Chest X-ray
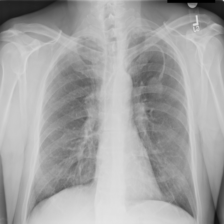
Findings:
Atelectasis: negative
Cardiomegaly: negative
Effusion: positive
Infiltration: negative
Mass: negative
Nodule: negative
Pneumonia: negative
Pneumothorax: negative
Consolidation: negative
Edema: negative
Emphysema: negative
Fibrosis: negative
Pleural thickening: positive
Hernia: negative